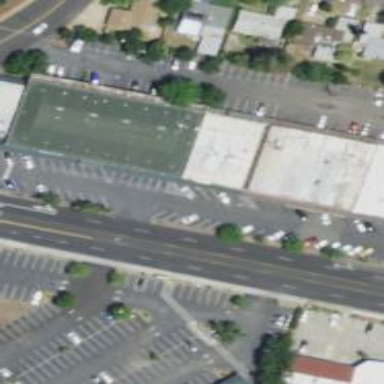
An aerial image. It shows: Retail building.